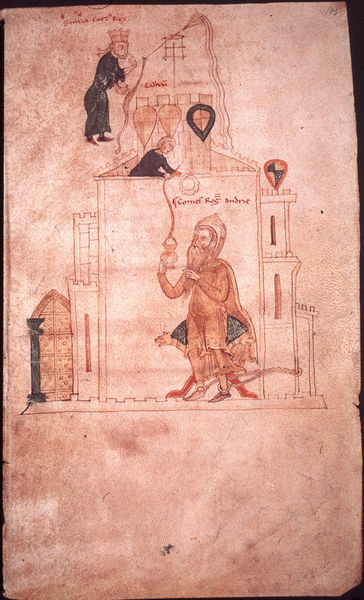
Titel: Liber ad honorem Augusti sive de rebus Siculis/ Buch zu Ehren des Kaisers Augustus oder über die Angelegenheiten Siziliens
Künstler: Pietro da Eboli
Institution: Bern, Burgbibliothek
Schlagwörter: mann, umhang, menschen, braun, fenster, männer, schwarz, skizze, stuhl, säulen, tür, zeichnung, gebäude, haus, hund, rot, schloss, tier, alt, bart, kirche, gewand, mantel, blatt, krone, turm, krug, kopfbedeckung, papier, kette, vergilbt, könig, besen, tor, zinnen, schild, gefäß, buch, burg, tumr, türme, torbogen, seil, seite, schilder, ketten, helm, ritter, buchseite, pergament, wappen, gefängnis, kerker, pforte, mittelalter, rötlich, plan, cape, arabien, kapuze, aufriss, latein, buchmalerei, riese, burh, fusskette, kaminkehrer, prgament